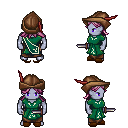
a pixel art fantasy rpg character, male body template, dark elf, purple skin, sash dress, robe skirt, pink loose hair, leather cap, brown slippers, dagger, four views (front, back, left, right), 2x2 character sprite sheet, small pixel art, hard edges, no anti-aliasing